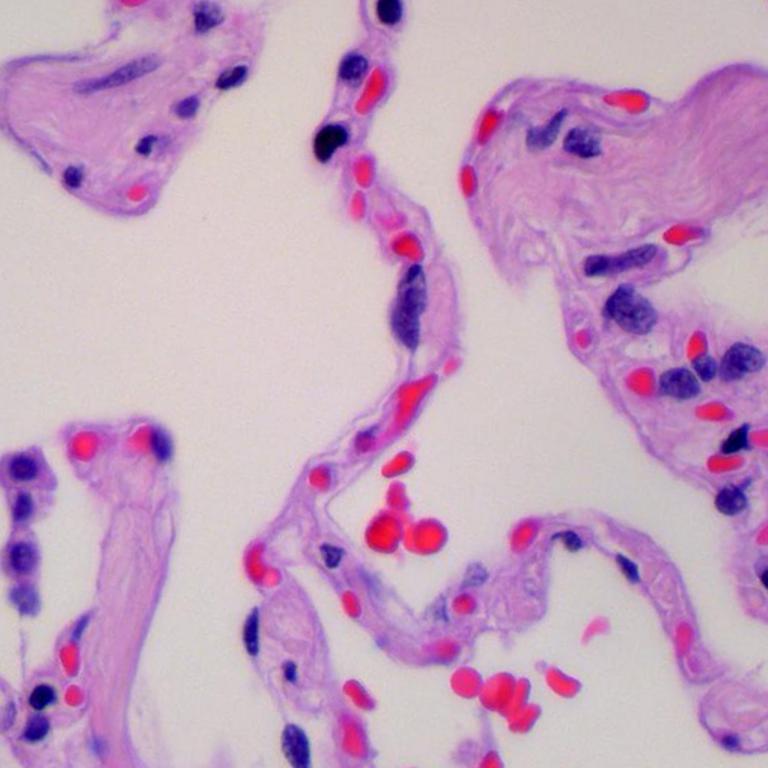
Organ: lung
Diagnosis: benign